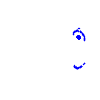
Particle: pion